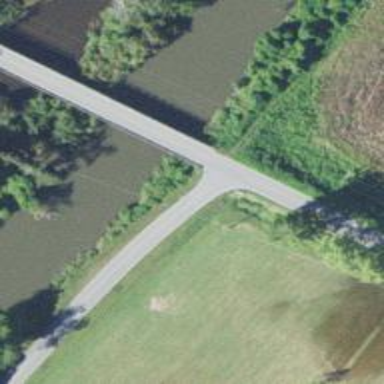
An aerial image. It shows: Secondary road with bridge.